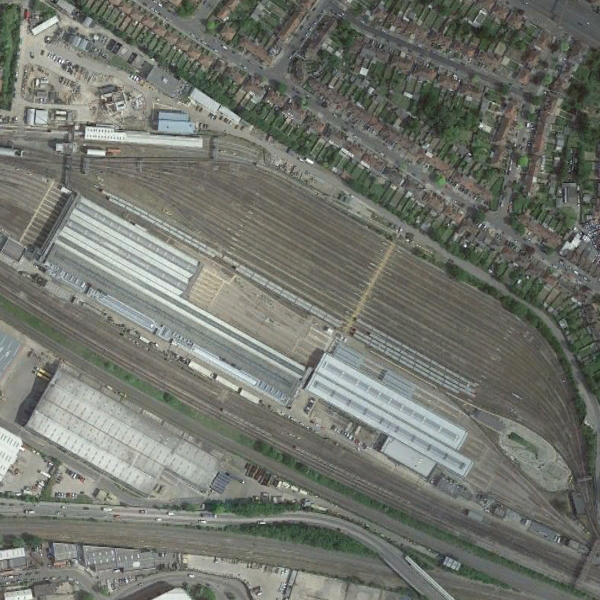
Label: RailwayStation